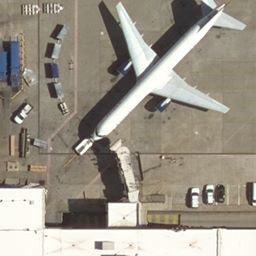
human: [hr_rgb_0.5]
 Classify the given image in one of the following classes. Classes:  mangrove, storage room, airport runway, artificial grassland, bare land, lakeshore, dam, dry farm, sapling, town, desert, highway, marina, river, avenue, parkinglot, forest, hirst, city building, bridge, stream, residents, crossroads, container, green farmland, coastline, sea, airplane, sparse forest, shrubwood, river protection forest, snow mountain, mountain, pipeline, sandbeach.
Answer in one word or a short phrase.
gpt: airplane